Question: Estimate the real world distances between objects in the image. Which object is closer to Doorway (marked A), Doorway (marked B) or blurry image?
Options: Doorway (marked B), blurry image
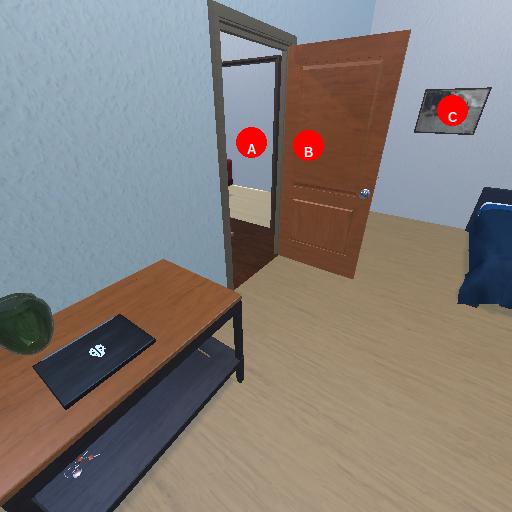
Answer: Doorway (marked B)